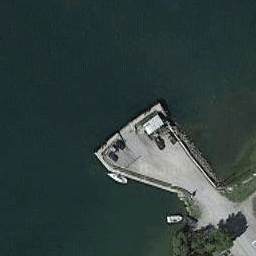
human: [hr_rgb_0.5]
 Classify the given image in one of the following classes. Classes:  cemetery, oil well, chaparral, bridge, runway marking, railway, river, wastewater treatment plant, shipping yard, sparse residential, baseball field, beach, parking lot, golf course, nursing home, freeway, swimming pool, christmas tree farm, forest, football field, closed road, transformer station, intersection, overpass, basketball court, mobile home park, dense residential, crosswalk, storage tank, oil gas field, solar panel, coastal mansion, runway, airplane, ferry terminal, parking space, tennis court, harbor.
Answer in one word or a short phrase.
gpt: ferry terminal